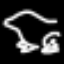
Label: frog